Field crop: maize
Growth stage: 1
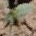
Species: datura